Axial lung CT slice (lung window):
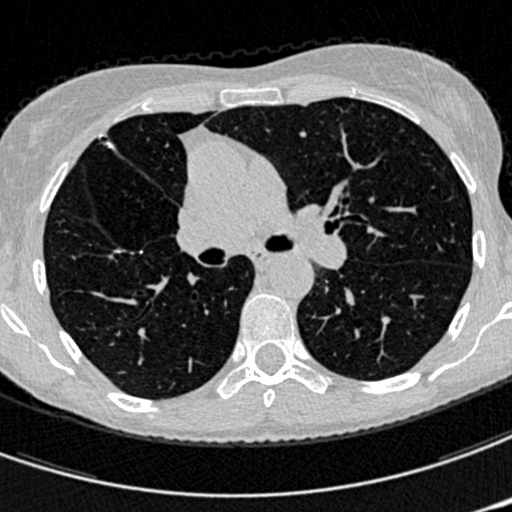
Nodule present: no